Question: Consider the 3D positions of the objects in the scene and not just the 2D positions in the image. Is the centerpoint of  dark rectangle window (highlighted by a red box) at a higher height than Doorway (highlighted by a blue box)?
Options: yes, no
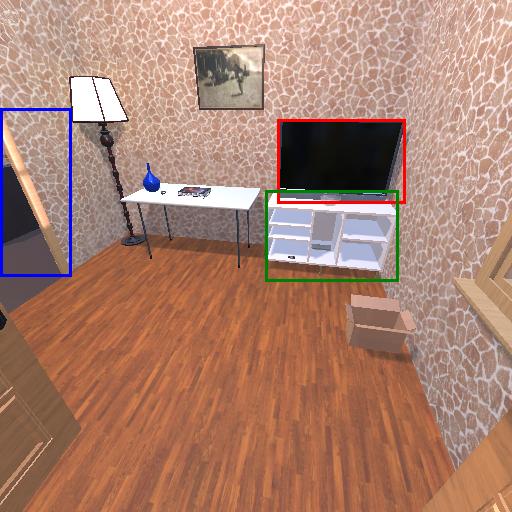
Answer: yes